Interaction volume radius: 5 \u00c5
Interaction volume height: 20 \u00c5
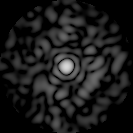
Disorder parameter: 0.7805